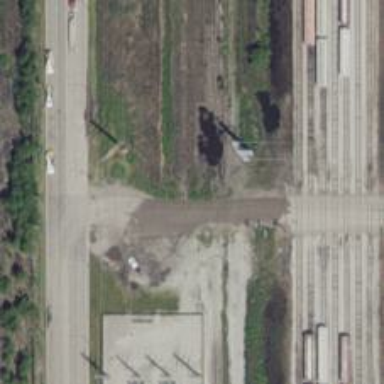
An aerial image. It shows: Abandoned railway yard.